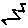
Label: zigzag